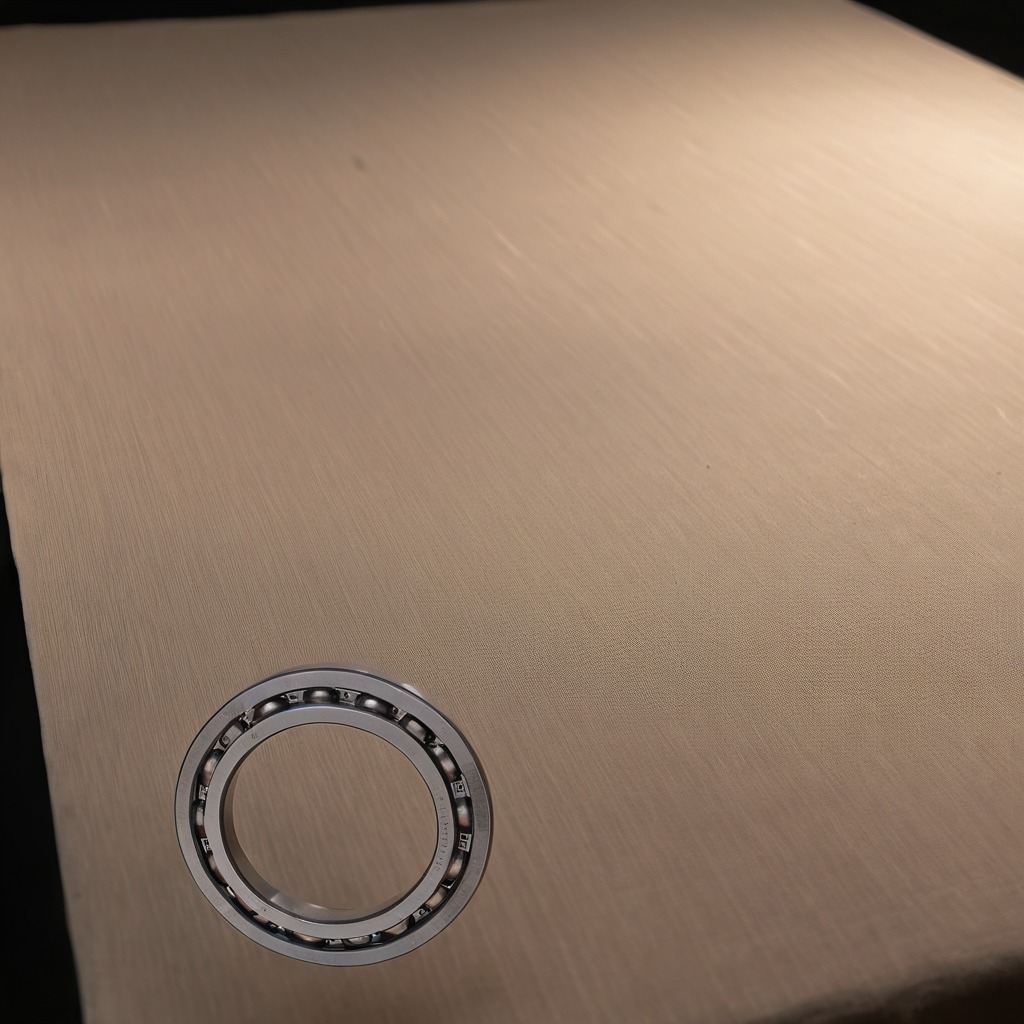
A metal ball bearing is lying on a wooden table.